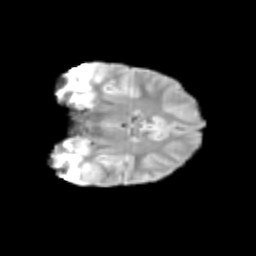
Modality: T2w
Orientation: coronal
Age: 11
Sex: female
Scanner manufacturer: siemens
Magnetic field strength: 3 T
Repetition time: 3.8 s
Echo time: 0.07 s